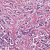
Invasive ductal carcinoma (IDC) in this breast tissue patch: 1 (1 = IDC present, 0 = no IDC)